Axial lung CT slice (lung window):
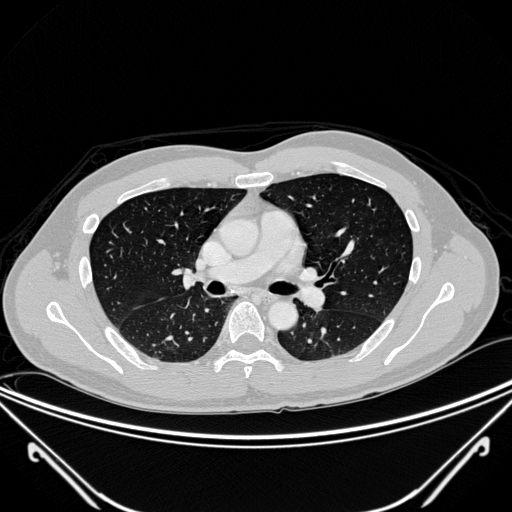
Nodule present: no